Question: Gnuplot seems to plot a very weird sine curve when I adjust the x-range to [0:200]. Here's the code :
'''
gnuplot> set xrange [0:200]
gnuplot> plot sin(x)
'''
and here's what Gnuplot returns :

How can I make it plot a correct curve ?
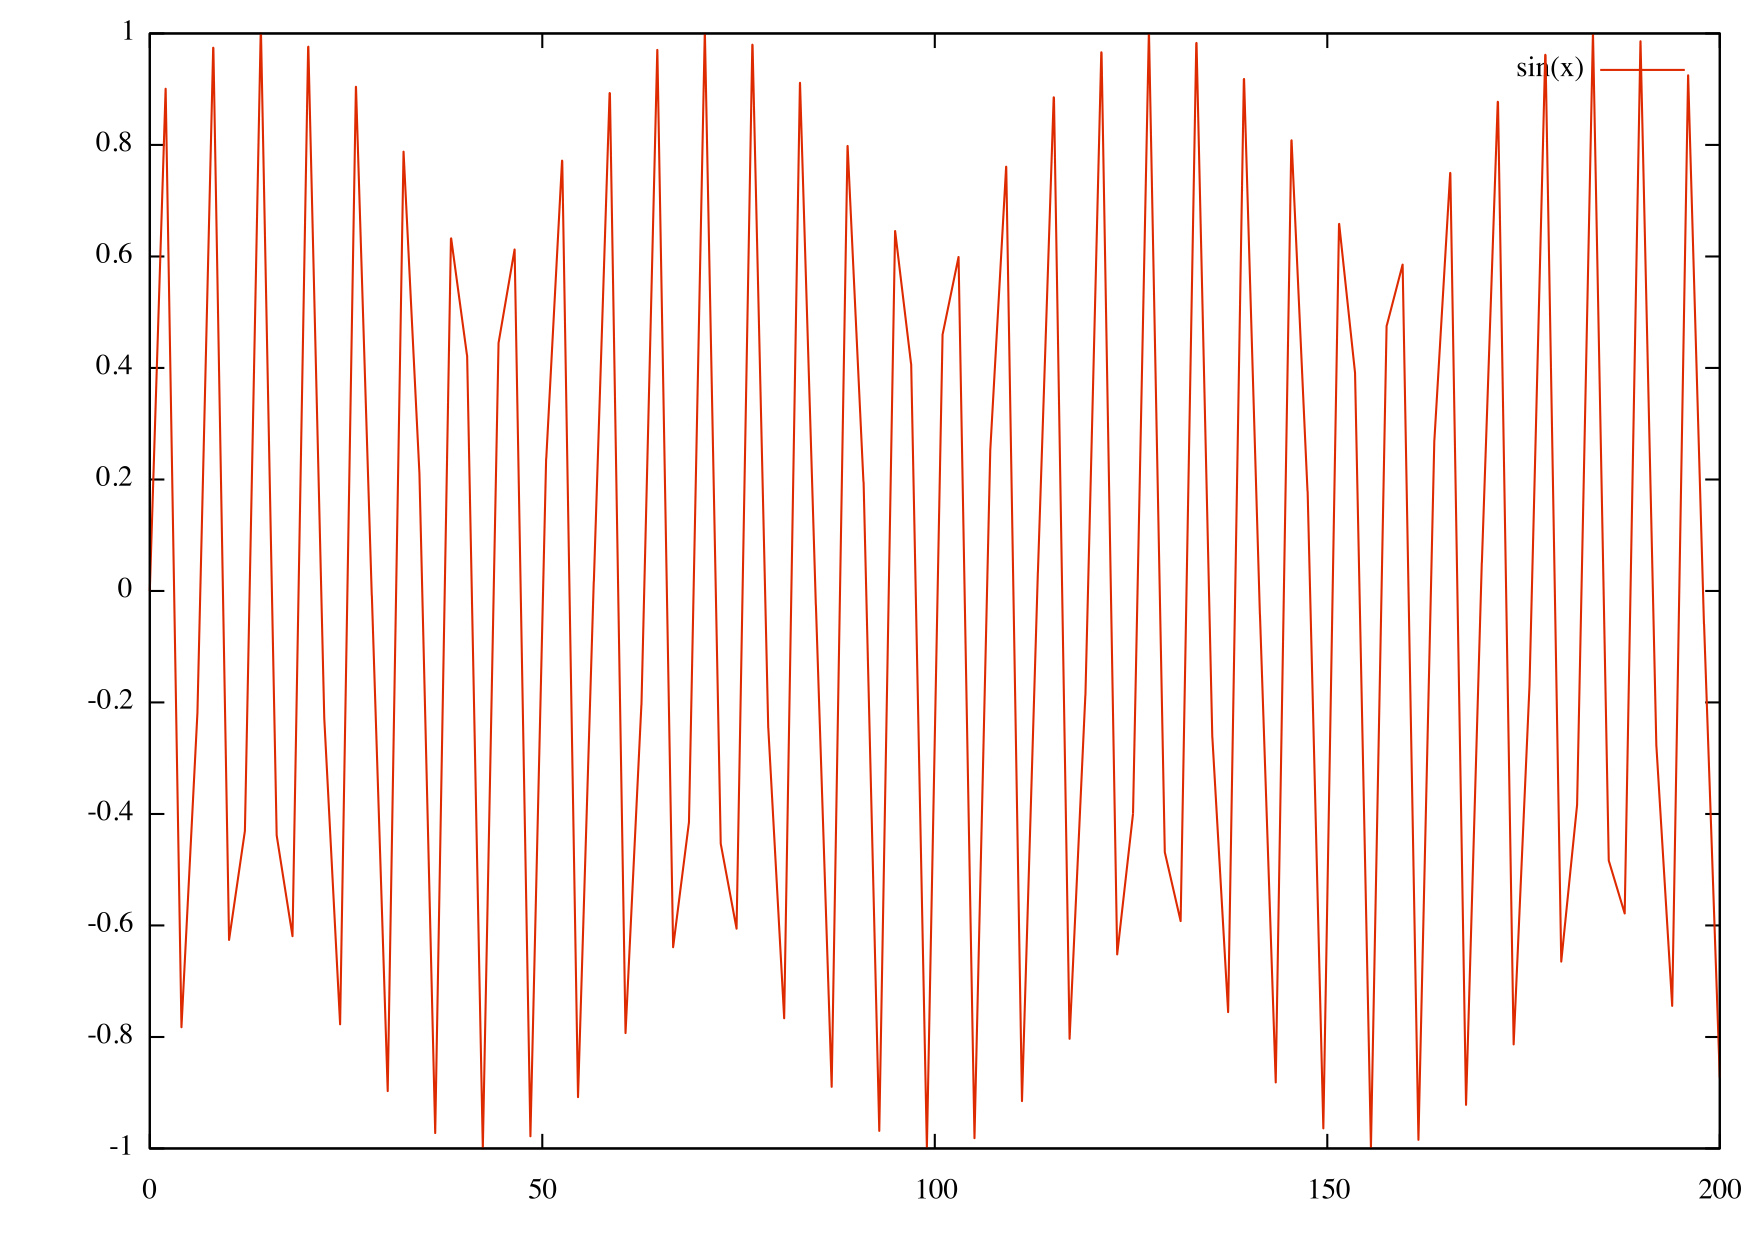
Answer: Use 'set samples 10000' to increase the resolution of the x-axis.